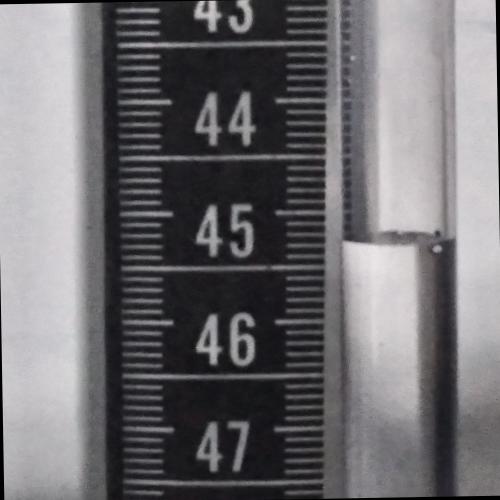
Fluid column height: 45.3 cm